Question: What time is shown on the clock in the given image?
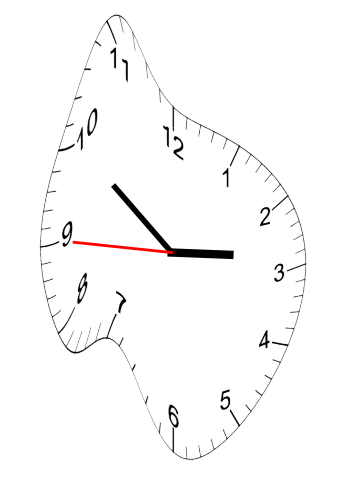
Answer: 02:50:45